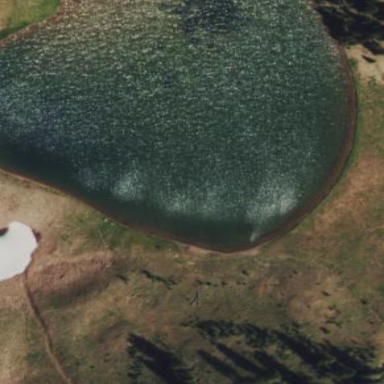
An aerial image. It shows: Beautiful lake surrounded by nature.